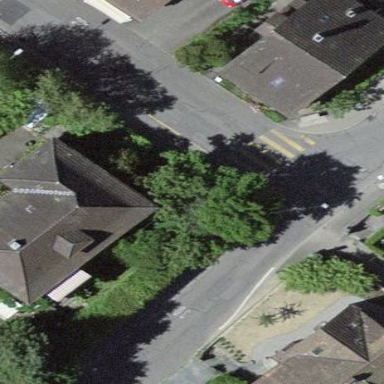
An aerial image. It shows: Detached building with hipped roof.